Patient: sex F, age 58
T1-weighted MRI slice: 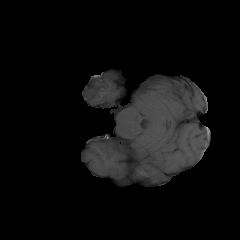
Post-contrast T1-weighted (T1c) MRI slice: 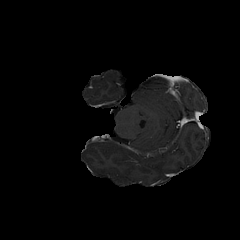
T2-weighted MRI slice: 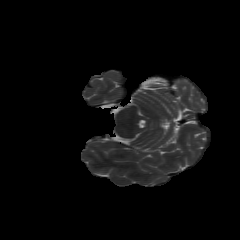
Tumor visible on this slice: no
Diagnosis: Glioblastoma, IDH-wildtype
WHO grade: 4